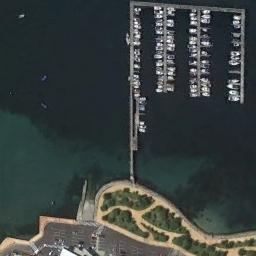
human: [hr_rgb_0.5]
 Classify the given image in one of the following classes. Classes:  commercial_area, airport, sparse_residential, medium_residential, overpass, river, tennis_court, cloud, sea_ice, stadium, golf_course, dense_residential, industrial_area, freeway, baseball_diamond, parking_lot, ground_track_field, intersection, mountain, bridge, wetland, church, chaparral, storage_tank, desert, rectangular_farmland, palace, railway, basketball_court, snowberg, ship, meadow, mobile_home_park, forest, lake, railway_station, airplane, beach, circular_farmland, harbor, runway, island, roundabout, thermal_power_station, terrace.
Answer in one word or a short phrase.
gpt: harbor